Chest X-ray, PA view. Patient: 67 years old, sex M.
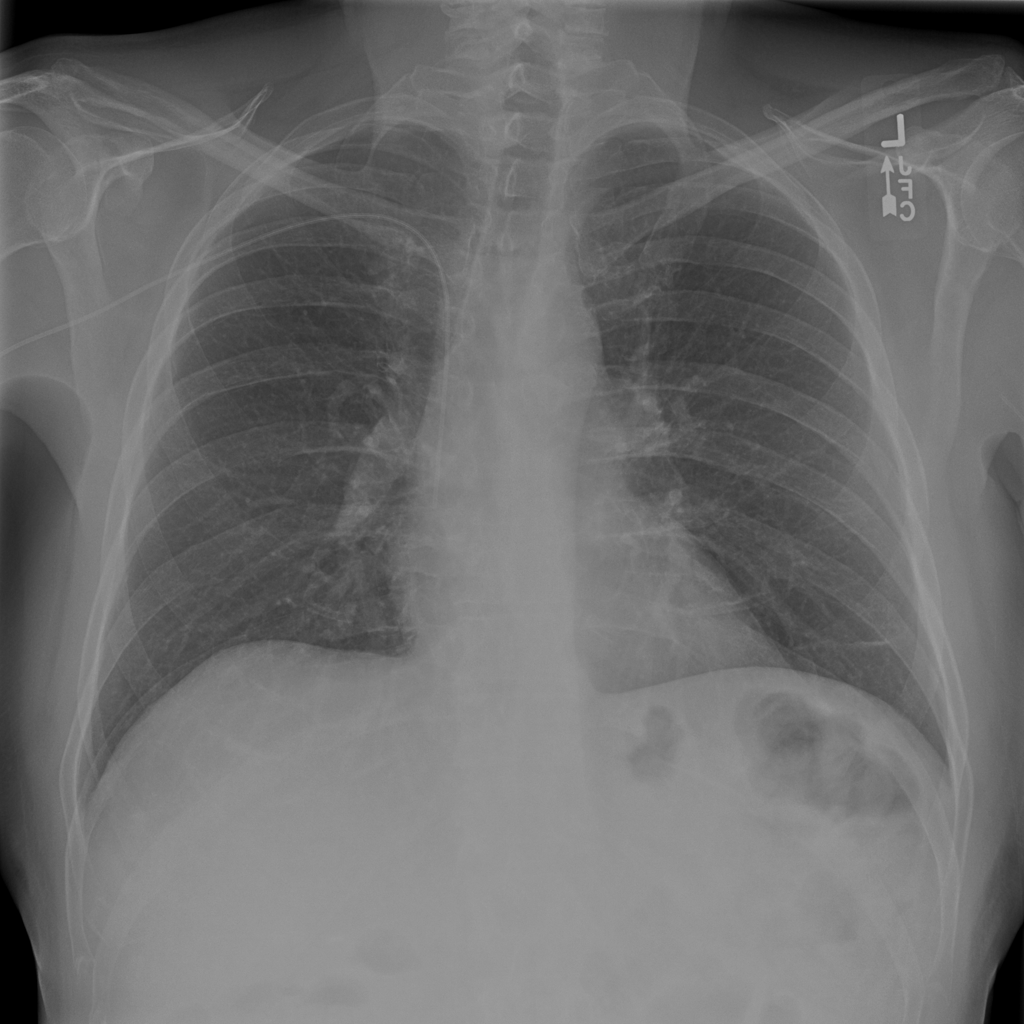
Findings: Infiltration